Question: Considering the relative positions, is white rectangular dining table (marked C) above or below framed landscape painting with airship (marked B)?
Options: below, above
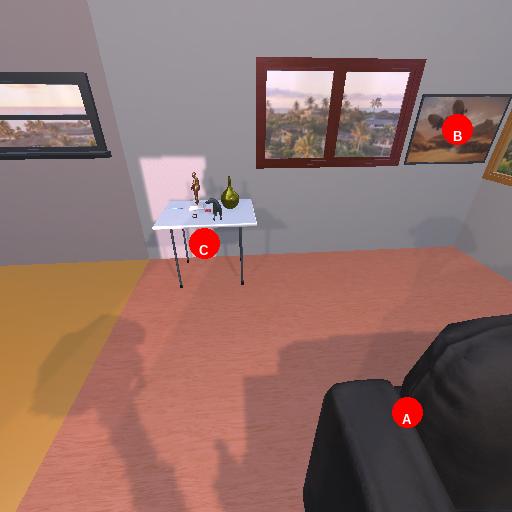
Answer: below